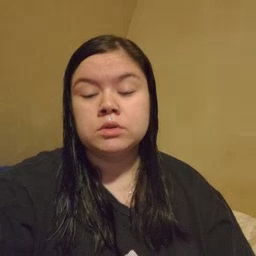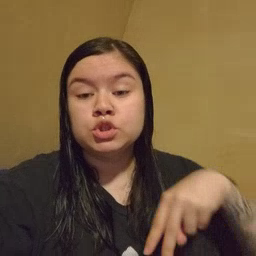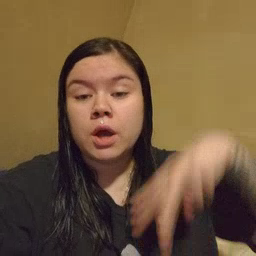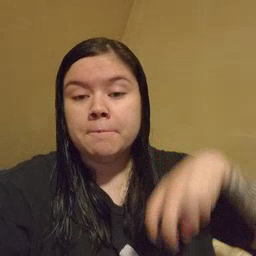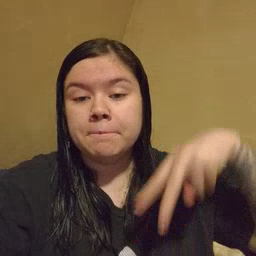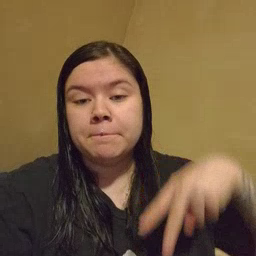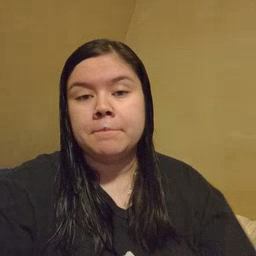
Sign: jump